Current action and preconditions to check: path_clear

Your task: For each precondition in the list above, predict whether it will hold at this action.

Consider the current scene as observed from the mobile robot's camera, and analyze the predicted future states of all dynamic agents (e.g., people, animals, vehicles, or any moving entities) within the NEXT SECOND.

IMPORTANT: Only answer "very likely" if you are absolutely certain—based on strong, clear evidence—that a dynamic agent will violate the precondition in the predicted future state. Do NOT answer "very likely" for unlikely, ambiguous, or low-probability risks.

Ask yourself for each precondition: Is there a high probability, with clear and convincing evidence, that the predicted future states of any dynamic agent will interfere with the predicted future state of the currently executing action within the NEXT SECOND, causing that precondition to fail?

Assess the risk level based on these predictions. Use "likely" or "very likely" if motions create a clear risk of interference.

Use "neutral" or "improbable" if agents are nearby but their predicted paths are clearly diverging or non-conflicting.

Failure Risk Categories: "very improbable", "improbable", "neutral", "likely", "very likely"

Answer Format: Output ONLY the probability_of_failure value from these categories: "very improbable", "improbable", "neutral", "likely", "very likely"

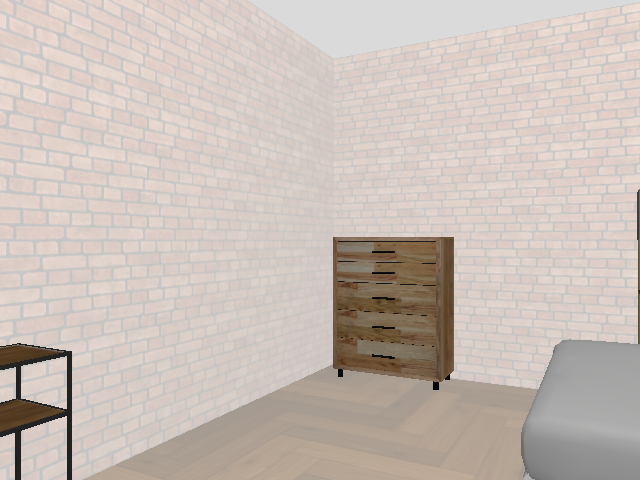

Answer: very improbable